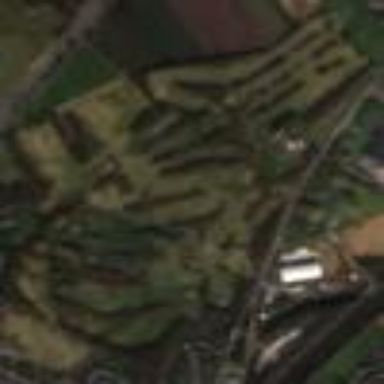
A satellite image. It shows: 18-hole golf course.